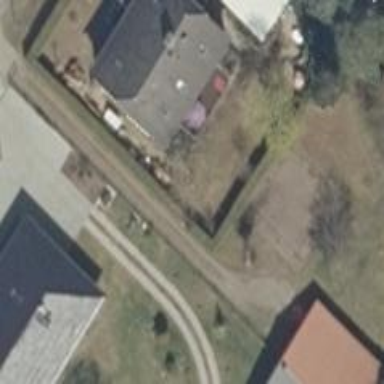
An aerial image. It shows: House with half-hipped roof shape.